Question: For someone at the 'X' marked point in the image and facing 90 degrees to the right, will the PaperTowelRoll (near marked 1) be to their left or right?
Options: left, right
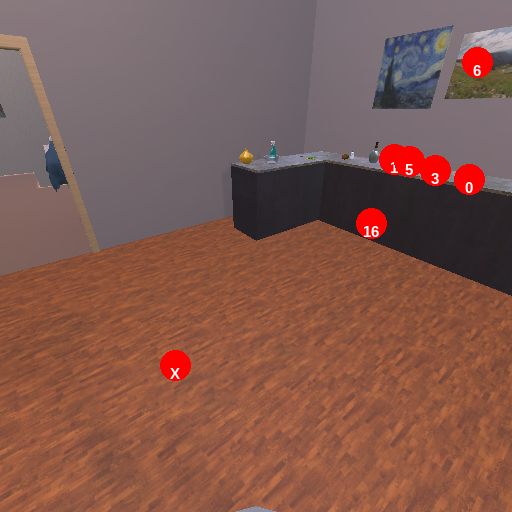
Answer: left